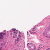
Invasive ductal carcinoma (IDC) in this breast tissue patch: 0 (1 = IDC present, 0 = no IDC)